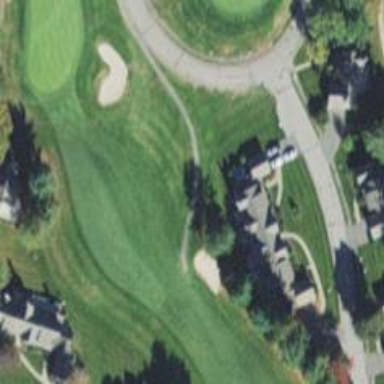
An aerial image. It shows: Footway that doubles as golf path.